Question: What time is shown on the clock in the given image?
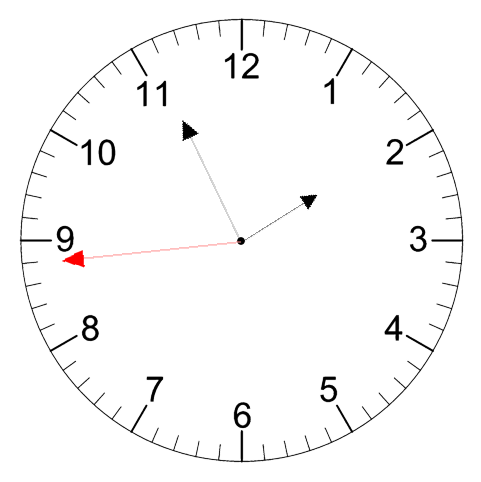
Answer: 01:55:44